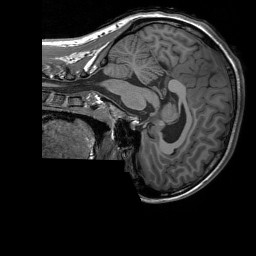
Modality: T1w
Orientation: sagittal
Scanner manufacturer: siemens
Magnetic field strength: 3 T
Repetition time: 1.76 s
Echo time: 0.0022 s